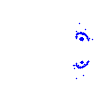
Particle: kaon